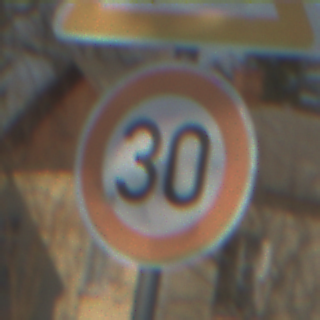
Verkehrszeichen: Geschwindigkeit30
Zusatzzeichen oben: SeitenwindVonLinks
Umgebung: Outdoor, Suburban
Tageszeit: MorningAfternoon
Wetter: PartlyCloudy
Licht: Natural
Jahreszeit: NotSpecified
Kontrast: HighContrast